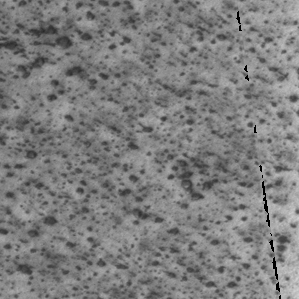
Label: frost